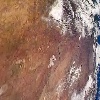
Label: land